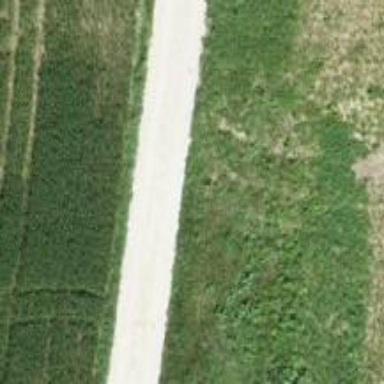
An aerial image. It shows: Track with fine gravel surface. The track type is grade 2.